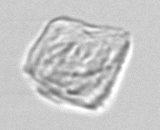
Label: detritus_transparent